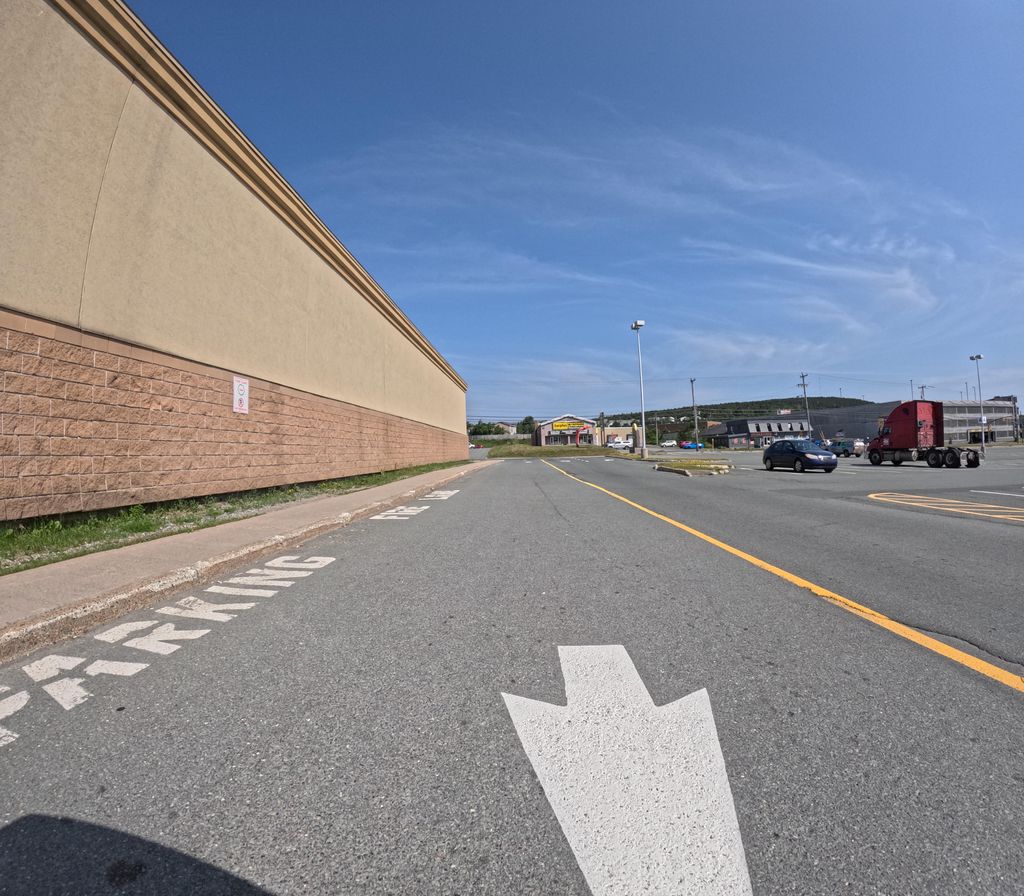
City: st_johns